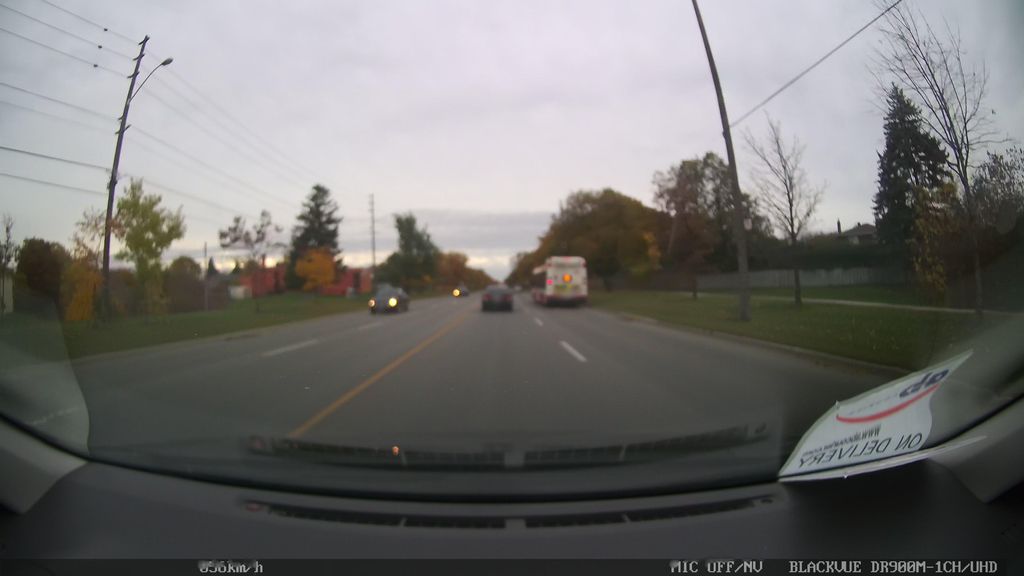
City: toronto